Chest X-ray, AP view. Patient: 56 years old, sex M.
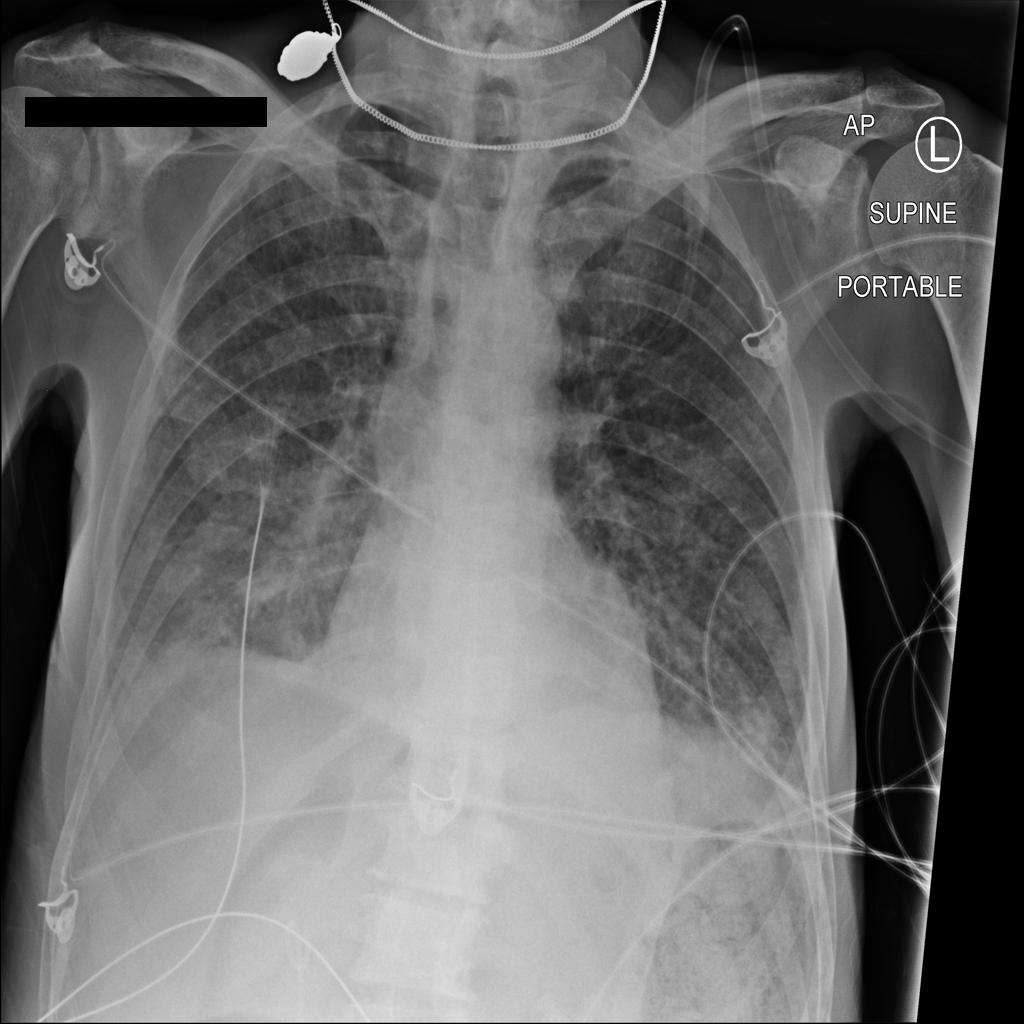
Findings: No Finding